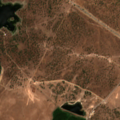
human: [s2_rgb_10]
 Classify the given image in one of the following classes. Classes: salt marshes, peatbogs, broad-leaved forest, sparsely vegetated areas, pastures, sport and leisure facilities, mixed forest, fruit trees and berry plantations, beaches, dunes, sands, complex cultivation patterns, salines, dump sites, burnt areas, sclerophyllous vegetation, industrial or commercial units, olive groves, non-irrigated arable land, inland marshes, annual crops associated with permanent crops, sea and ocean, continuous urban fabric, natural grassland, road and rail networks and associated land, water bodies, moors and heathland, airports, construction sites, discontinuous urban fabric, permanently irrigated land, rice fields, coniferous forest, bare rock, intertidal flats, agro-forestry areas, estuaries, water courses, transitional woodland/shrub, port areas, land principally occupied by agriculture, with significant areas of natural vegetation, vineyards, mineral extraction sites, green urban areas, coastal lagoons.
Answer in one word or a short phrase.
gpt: permanently irrigated land, pastures, agro-forestry areas